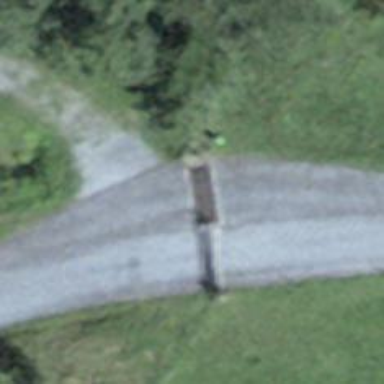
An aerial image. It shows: Cattle grid barrier.